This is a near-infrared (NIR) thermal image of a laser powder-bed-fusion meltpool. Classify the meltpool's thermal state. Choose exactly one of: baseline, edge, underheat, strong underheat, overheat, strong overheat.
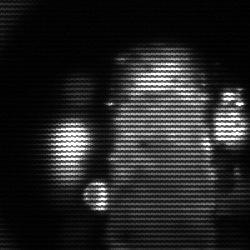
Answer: strong underheat